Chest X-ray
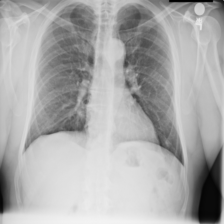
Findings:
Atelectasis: negative
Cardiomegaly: negative
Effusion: negative
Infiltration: negative
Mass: negative
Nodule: negative
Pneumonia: negative
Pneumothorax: negative
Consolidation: negative
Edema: negative
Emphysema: negative
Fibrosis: negative
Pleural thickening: negative
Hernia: negative